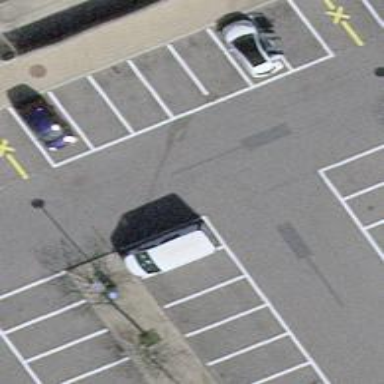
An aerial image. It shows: Asphalt parking aisle off service road.